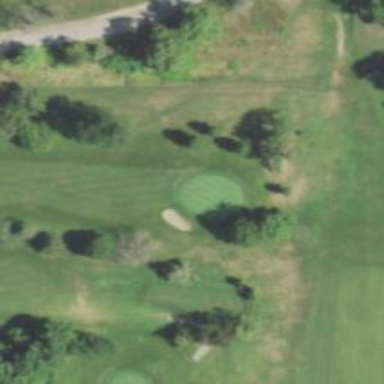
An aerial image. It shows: View of golf hole.